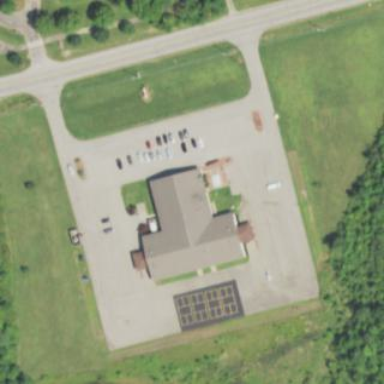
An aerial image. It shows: Social center housed in building.